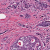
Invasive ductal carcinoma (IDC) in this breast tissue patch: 1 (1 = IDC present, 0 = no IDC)